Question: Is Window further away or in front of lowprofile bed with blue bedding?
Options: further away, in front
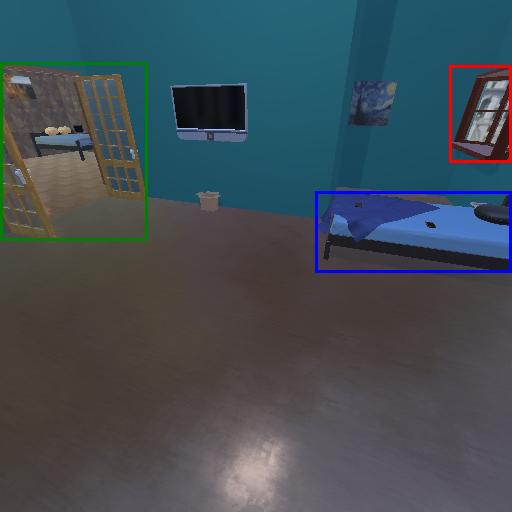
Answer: further away